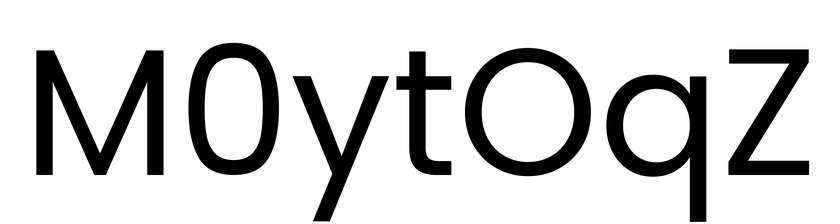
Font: Poppins-Regular